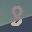
Label: 8